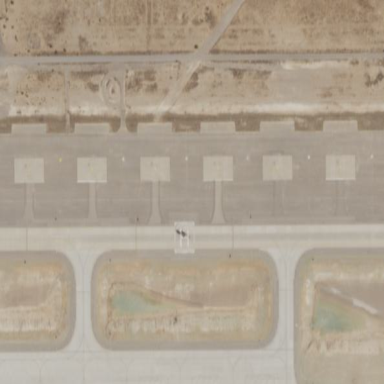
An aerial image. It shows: Apron at the airport.